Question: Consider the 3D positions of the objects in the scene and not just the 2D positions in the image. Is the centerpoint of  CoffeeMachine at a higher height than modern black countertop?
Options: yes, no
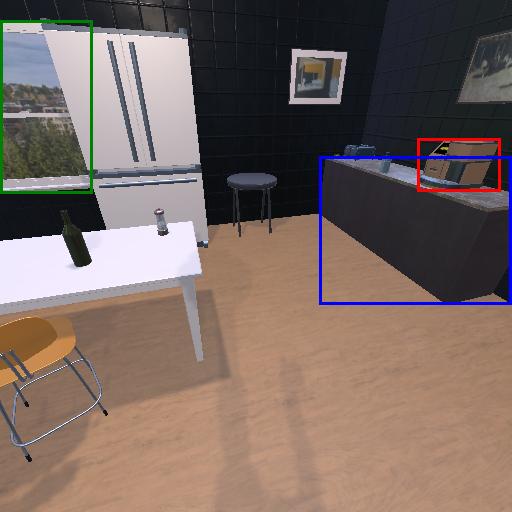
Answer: yes